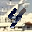
Label: 4